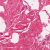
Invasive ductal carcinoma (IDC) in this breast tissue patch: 0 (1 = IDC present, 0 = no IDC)